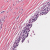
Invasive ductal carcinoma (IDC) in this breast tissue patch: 0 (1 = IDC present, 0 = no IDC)